Question: Suppose I have two tables 'tblEmployee' and 'tblEmpSalary'. I need to write a SQL statement to get a list of all employees, their name and salary, who receive the highest salary in each department.
Sample table data is here:

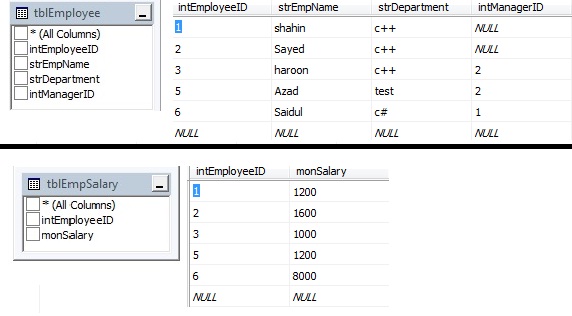
Answer: '''
SELECT e.strEmpName, s.monSalary
FROM tblEmployee e
JOIN tblEmpSalary s ON e.intEmployeeID = s.intEmployeeID
WHERE e.strDepartment + '-' + CAST(s.monSalary AS varchar(20)) IN (
SELECT e2.strDepartment + '-' + CAST(MAX(s2.monSalary) AS varchar(20))
FROM tblEmployee e2
JOIN tblEmpSalary s2 ON e2.intEmployeeID = s2.intEmployeeID
GROUP BY e2.strDepartment)
'''
Disclaimer: I can't test this query right now, so it could have some small detail wrong.